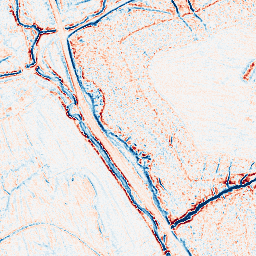
Category: edge_preserving
Decomposition family: anisotropic_diffusion
Decomposition parameters: iterations: 5
kappa: 50
gamma: 0.2
Upsampling method: cubic_catmull_rom
Upsampling parameters: scale: 2
Upsampling scale: 2